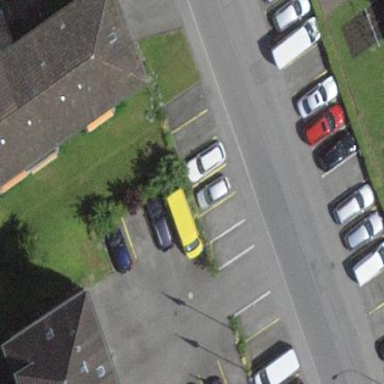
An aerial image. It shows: Street side parking area.